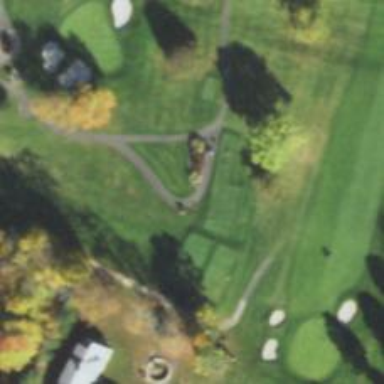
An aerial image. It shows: Path for both roads and golfers.